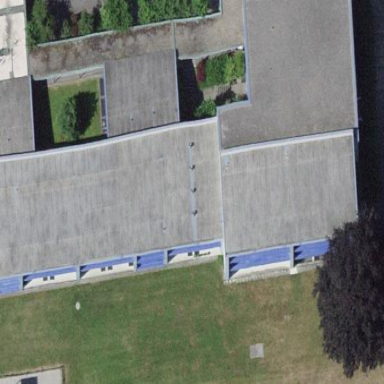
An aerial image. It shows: School building.